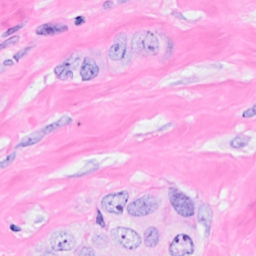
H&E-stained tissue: Breast